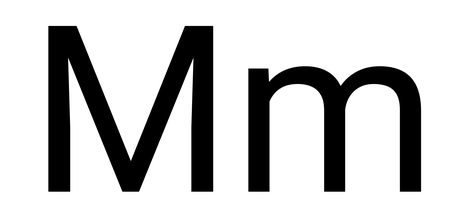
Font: Roboto_Regular